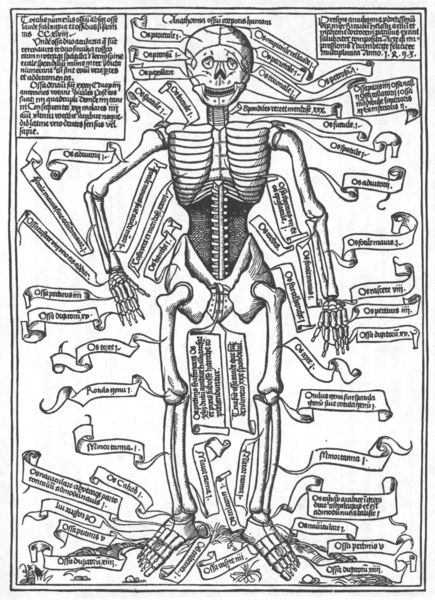
Titel: Knochenmann nach Dr. Helain
Schlagwörter: berg, hand, kopf, körper, schwarz, skizze, weiss, zeichnung, anatomie, arm, augen, mensch, schädel, tod, hügel, auge, anhöhe, beine, füße, holzschnitt, schrift, papier, grafik, graphik, banner, tafel, inschrift, knochen, buch, zettel, rippen, wirbelsäule, druck, seite, beschriftung, worte, medizin, schematisch, namen, skelett, kiefer, bänder, brustkorb, beschreibung, bezeichnung, schriftzüge, flugschrift, lehrbuch, schriftbänder, füß, medizinisch